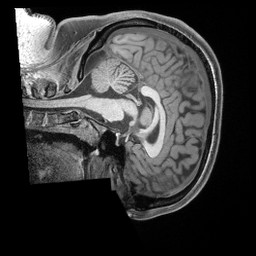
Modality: T1w
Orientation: sagittal
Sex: female
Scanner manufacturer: siemens
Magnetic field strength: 3 T
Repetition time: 2.4 s
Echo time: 0.00222 s